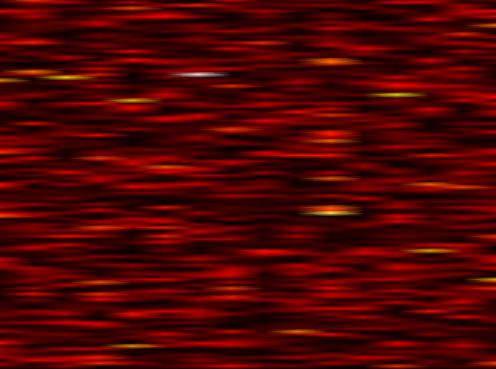
Label: WOLA